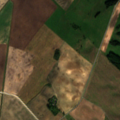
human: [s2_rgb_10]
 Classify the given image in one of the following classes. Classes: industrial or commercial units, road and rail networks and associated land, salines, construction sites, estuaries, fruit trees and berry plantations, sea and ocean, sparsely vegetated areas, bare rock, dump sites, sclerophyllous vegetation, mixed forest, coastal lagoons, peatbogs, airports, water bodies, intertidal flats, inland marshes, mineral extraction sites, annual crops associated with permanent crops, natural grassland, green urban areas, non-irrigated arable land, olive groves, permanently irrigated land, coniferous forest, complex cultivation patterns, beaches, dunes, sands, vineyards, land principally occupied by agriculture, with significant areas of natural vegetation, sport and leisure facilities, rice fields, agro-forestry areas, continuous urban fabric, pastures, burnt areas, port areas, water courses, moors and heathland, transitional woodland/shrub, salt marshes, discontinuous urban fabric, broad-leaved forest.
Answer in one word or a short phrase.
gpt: non-irrigated arable land, complex cultivation patterns, coniferous forest